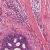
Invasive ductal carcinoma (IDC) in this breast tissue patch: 1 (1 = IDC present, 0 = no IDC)